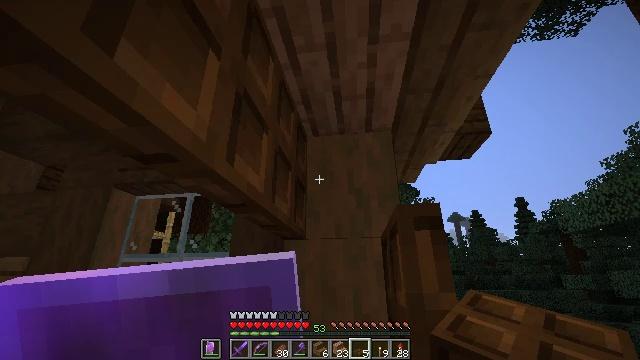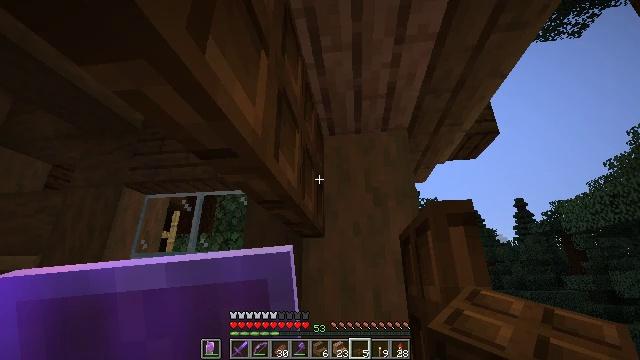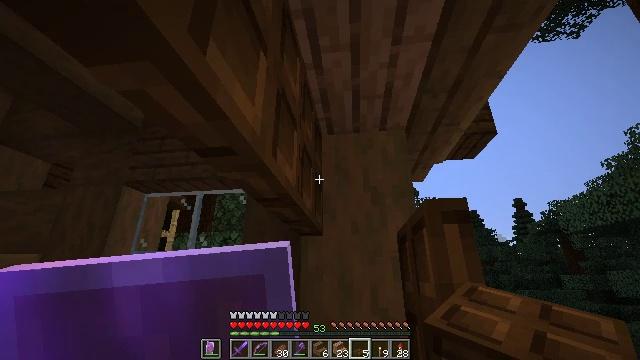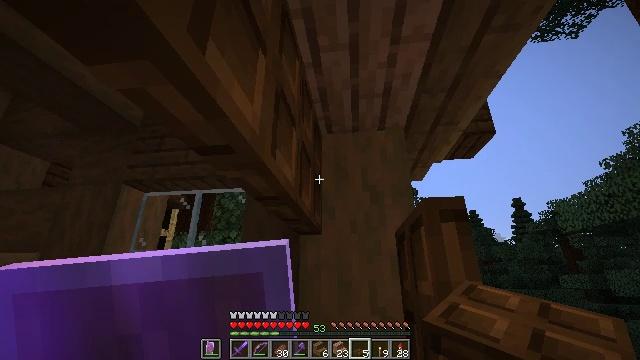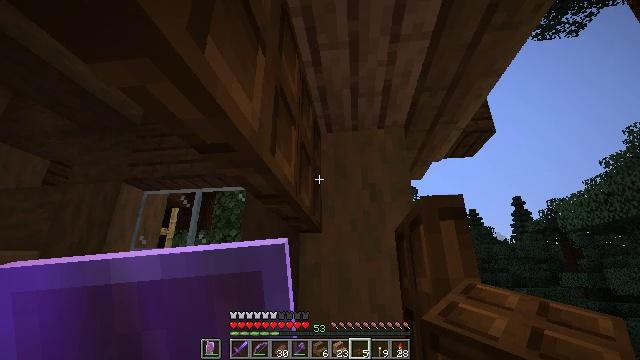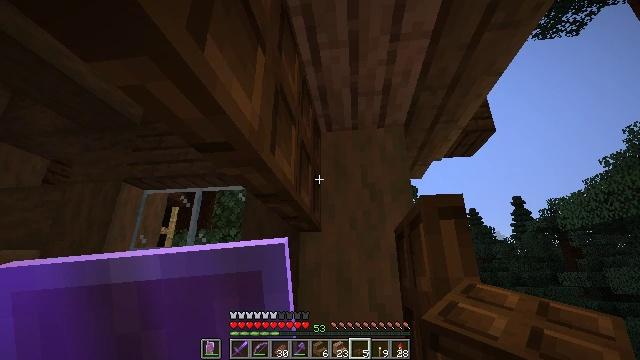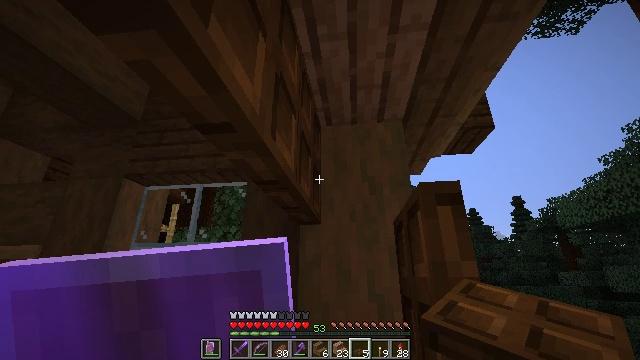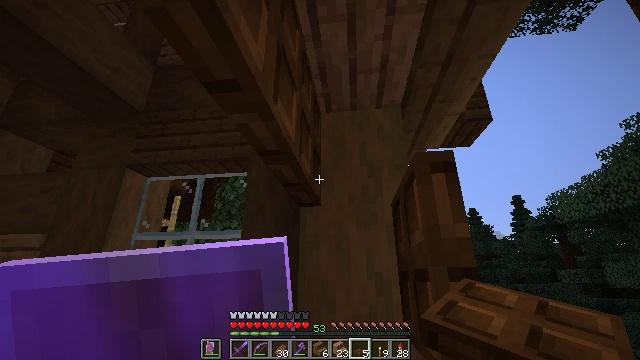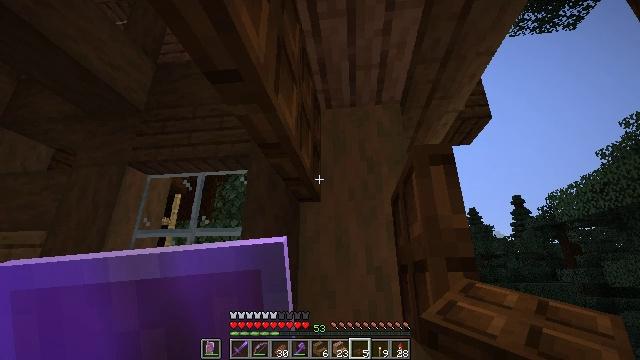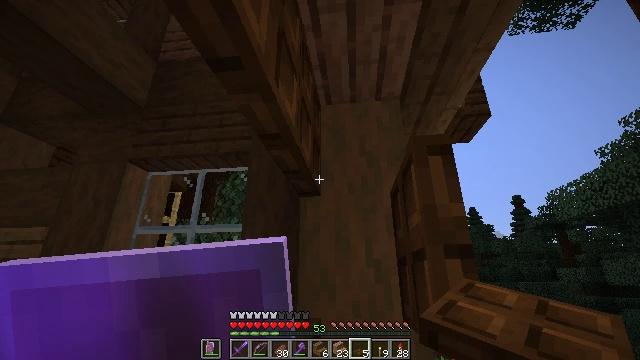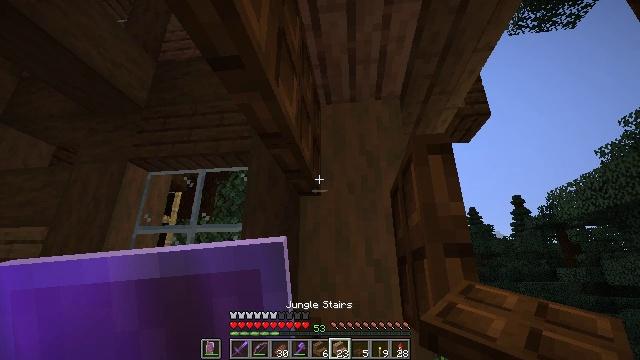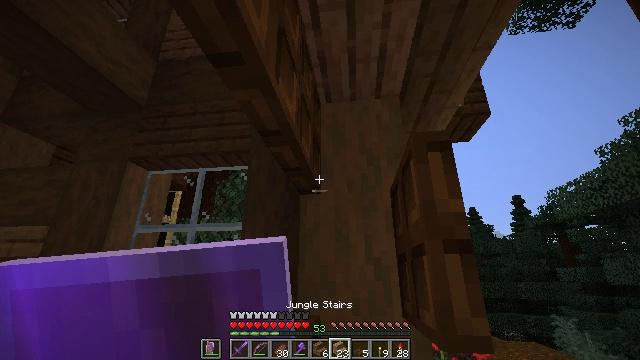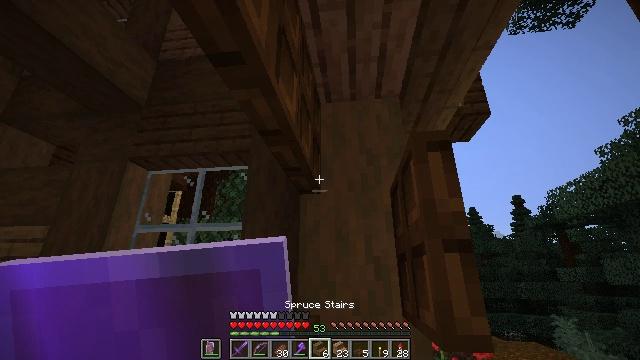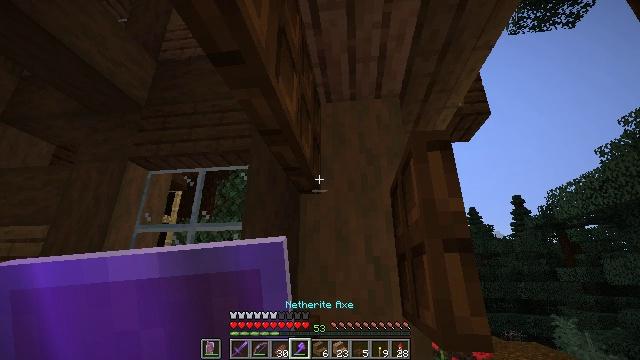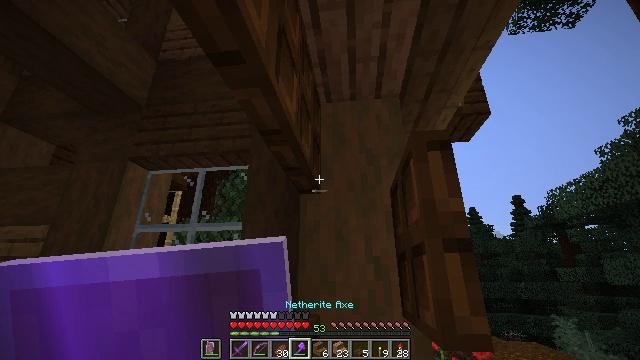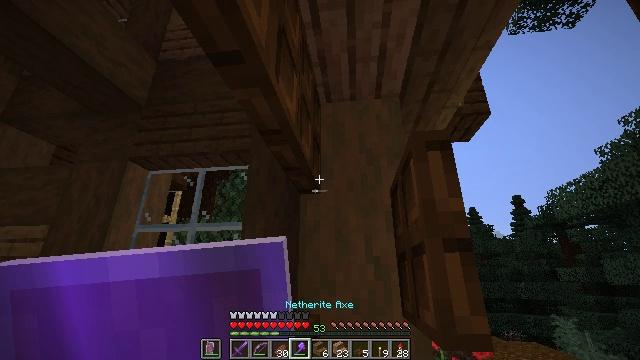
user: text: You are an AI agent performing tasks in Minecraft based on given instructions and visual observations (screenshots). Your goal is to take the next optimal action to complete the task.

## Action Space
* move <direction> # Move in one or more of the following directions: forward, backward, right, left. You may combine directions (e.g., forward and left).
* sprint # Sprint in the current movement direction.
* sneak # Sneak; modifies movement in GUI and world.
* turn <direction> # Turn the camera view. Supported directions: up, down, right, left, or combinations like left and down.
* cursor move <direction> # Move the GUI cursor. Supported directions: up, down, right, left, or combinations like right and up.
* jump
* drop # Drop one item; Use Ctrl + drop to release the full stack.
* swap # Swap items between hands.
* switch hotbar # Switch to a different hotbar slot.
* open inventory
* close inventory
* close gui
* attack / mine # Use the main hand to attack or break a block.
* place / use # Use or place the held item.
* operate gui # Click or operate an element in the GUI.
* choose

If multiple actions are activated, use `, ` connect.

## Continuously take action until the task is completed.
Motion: motion action
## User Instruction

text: Harvest the dark oak trapdoor for reuse.
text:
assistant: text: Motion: no_op
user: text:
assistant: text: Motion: no_op
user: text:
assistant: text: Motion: no_op
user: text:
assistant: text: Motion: no_op
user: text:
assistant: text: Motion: sneak
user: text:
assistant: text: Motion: sneak
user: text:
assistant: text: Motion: sneak
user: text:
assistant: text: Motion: sneak
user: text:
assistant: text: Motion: sneak
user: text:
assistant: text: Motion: sneak
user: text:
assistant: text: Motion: sneak
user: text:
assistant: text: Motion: sneak
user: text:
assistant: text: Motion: sneak
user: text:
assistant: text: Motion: sneak
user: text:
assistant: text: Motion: sneak
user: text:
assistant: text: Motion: sneak
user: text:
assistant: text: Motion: sneak
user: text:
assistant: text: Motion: sneak
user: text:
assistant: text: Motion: sneak, turn right
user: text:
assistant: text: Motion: sneak, turn right
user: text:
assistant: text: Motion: sneak, turn right and down
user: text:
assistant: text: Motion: sneak
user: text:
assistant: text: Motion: move forward, sneak, turn right and down
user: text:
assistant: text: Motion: move forward, sneak, turn right and down
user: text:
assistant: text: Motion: move forward, sneak
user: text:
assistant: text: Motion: move forward, sneak
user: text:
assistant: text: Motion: sneak
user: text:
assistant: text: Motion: sneak
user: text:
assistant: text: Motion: sneak
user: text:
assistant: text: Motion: sneak